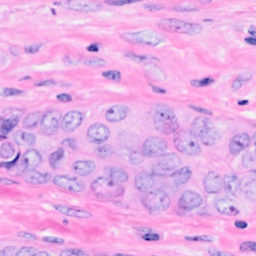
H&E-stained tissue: Breast